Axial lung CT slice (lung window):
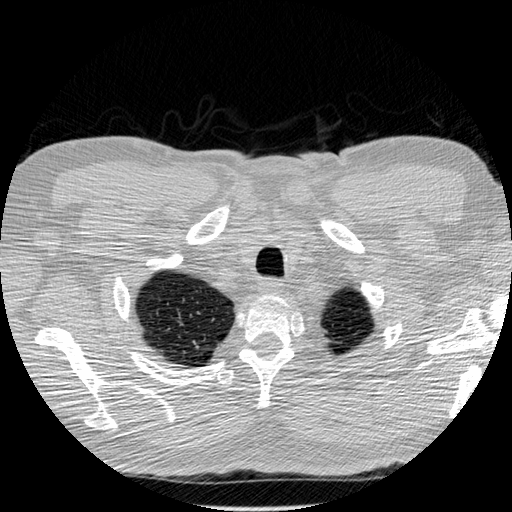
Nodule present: no